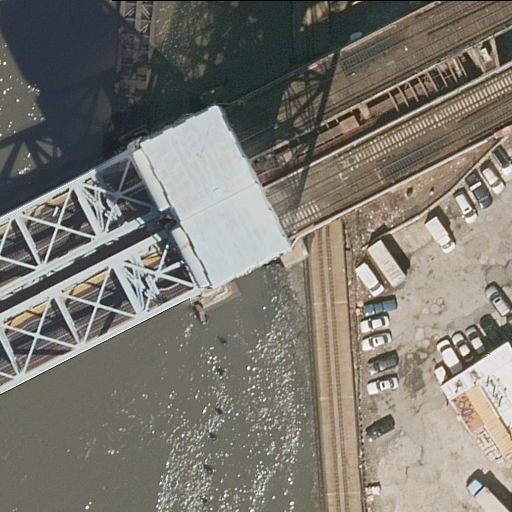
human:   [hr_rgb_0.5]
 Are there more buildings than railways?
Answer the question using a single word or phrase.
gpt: yes

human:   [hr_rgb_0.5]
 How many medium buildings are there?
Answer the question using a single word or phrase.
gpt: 1

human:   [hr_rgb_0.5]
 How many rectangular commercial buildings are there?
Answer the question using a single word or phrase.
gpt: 0

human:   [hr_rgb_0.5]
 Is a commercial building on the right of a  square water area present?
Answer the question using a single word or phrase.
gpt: no

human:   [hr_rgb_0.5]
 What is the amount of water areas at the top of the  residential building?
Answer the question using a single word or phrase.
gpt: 0

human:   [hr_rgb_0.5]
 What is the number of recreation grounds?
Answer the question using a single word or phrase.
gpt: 0

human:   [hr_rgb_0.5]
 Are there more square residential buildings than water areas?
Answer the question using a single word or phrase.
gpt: no

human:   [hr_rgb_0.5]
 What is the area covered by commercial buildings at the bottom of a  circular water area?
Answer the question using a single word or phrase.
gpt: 0m2

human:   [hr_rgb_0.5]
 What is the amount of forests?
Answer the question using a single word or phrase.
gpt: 0

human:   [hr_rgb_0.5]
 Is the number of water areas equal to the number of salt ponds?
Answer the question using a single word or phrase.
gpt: no

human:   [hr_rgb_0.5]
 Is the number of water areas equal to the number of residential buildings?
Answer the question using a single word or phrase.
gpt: yes

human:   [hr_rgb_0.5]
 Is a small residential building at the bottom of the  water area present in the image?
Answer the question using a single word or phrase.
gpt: no

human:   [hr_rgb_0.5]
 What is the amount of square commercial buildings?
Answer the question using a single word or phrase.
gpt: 0

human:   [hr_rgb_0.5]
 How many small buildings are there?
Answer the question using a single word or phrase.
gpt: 0

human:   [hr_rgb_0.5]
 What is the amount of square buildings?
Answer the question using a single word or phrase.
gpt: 0

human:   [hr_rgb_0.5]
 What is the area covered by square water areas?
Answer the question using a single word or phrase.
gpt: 0m2

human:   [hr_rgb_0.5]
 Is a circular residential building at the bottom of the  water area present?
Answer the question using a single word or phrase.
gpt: no

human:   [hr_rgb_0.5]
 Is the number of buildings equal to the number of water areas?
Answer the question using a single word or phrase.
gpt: yes

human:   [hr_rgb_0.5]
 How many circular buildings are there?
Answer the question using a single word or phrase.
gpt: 0

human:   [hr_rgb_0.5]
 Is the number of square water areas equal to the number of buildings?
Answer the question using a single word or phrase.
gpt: no

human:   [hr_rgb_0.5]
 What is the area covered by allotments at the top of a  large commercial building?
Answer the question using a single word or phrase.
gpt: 0m2

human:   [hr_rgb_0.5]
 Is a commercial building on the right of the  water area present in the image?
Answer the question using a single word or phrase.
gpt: no

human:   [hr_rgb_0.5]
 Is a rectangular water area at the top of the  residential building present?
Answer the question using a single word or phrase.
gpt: no

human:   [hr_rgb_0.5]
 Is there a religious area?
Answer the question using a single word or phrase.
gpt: no

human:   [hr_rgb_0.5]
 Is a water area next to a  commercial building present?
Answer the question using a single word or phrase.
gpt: no

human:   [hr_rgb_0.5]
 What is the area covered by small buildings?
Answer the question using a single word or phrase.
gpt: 0m2

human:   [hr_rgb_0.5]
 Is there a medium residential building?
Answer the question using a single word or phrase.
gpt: yes

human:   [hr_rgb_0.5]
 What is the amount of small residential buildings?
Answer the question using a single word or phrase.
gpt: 0

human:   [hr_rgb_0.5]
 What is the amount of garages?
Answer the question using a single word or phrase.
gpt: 0

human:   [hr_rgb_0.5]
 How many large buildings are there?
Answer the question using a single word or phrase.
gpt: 0

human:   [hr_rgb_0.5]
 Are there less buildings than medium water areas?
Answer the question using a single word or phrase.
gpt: no

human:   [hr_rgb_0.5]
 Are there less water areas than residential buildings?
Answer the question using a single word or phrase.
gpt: no

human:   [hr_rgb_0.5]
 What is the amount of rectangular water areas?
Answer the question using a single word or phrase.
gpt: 1

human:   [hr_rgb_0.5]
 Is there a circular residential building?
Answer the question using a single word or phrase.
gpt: no

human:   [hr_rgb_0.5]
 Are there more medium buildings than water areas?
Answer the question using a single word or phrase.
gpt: no

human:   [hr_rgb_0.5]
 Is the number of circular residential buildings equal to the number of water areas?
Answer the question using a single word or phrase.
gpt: no